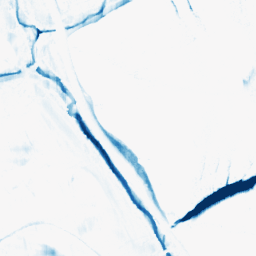
Category: morphological
Decomposition family: morphological_rect
Decomposition parameters: operation: closing
width: 5
height: 20
Upsampling method: sinc_hamming
Upsampling parameters: scale: 2
kernel_size: 4
Upsampling scale: 2